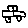
Label: car